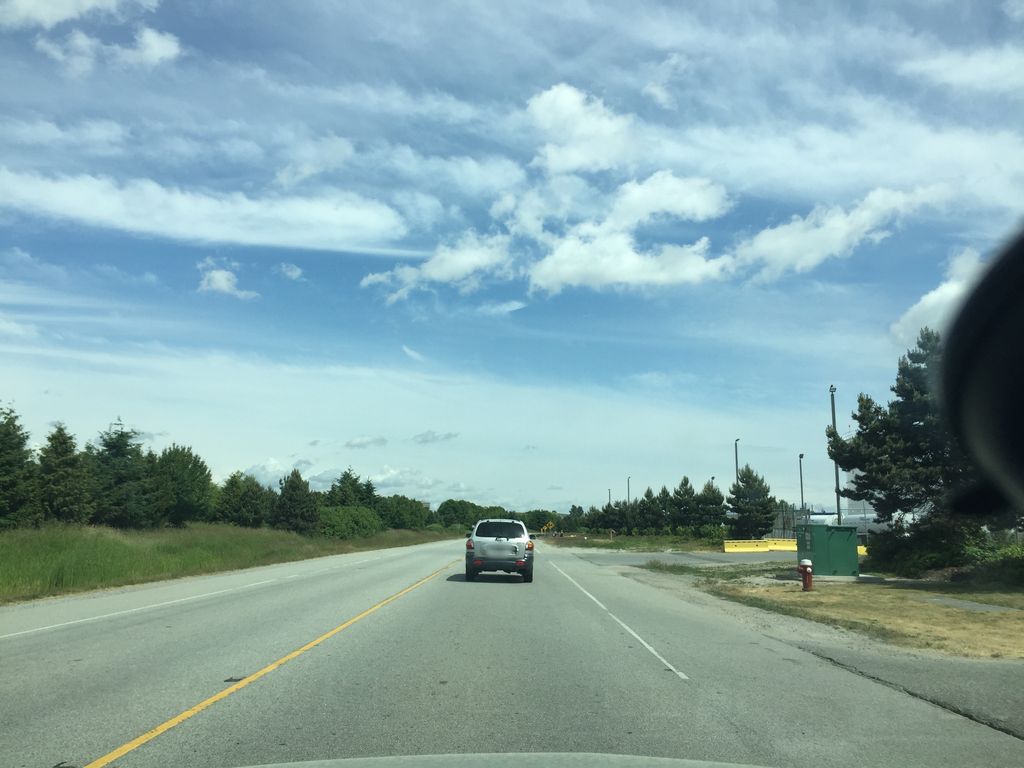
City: vancouver